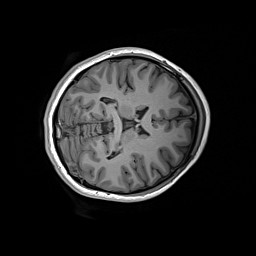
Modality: T1w
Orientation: axial
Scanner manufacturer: siemens
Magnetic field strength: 3 T
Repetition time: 2.2 s
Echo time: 0.00244 s